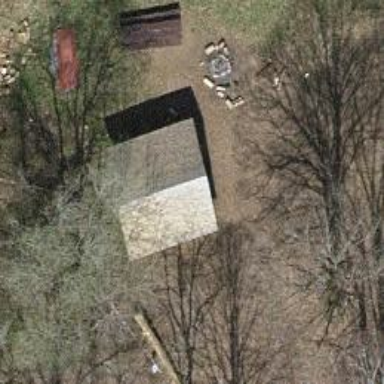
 providing place for outdoor activities."